Question: I have custom and very simple UITableViewCell.
I just want to init my table view by using new technique in ios 6, i.e. registering class and after deque cell with identifier.
So i have UITableViewController, inside the tableview i have one prototype cell , here is the image of it.
at first i forgot to register the class in viewDidLoad method inside the Table View controller and it was working fine. here is the code.
'''
- (UITableViewCell *)tableView:(UITableView *)tableView cellForRowAtIndexPath:(NSIndexPath *)indexPath
{
CustomCell *cell = [tableView dequeueReusableCellWithIdentifier:@"customCellIdentifier" forIndexPath:indexPath];
return cell;
}
'''
but in this case
'''
- (id)initWithStyle:(UITableViewCellStyle)style reuseIdentifier:(NSString *)reuseIdentifier
'''
is not called during the cell init process.
and the after i put the register class functionality inside the viewdidload.
here is the code
'''
- (void)viewDidLoad
{
[super viewDidLoad];
[self.tableView registerClass:[CustomCell class] forCellReuseIdentifier:@"customCellIdentifier"];
}
'''
after it the '- (id)initWithStyle:(UITableViewCellStyle)style reuseIdentifier:(NSString *)reuseIdentifier' starts invoking but in this case the cells are absolutely empty when i'm trying to debug , inside the initwithstyle method all the outlets are nil.
whats going on? what i'm doing wrong?
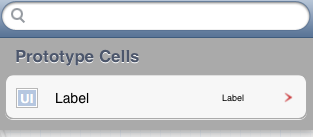
Answer: If you have defined the cell as prototype cell for the table view in your nib/storyboard file, then you don't have to register it, that is done automatically. But in that case, 'initWithCoder:' is called for cells instantiated from the nib/storyboard.